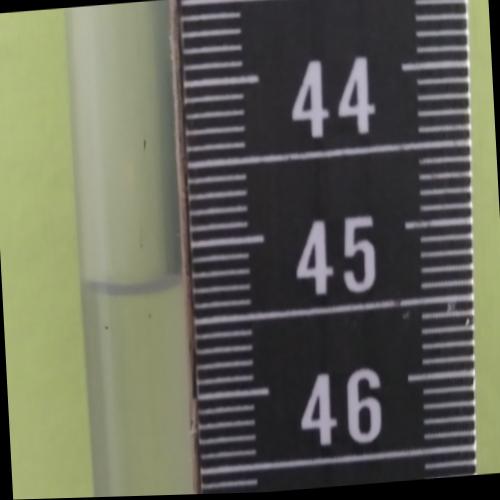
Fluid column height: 45.3 cm